Question: I m not able to sent mail using actionmailer everytime I try to deliver the mail using actionmailer It report me with error
ArgumentError: SMTP-AUTH requested but missing user name
This is Strange as I'm able to sent mail via Telnet but not using ActionMailer
Attaching Telnet Screenshot
Here my SMTP settings
'''
config.action_mailer.delivery_method = :smtp
config.action_mailer.smtp_settings = {
:address => '216.224.183.100',
:port => 25,
:domain => '[domain_name]',
:username => "[username]",
:password => "[password]",
:authentication => 'plain',
:enable_starttls_auto => true
}
'''
Can anyone Please tell as to via the Mail is not getting sent

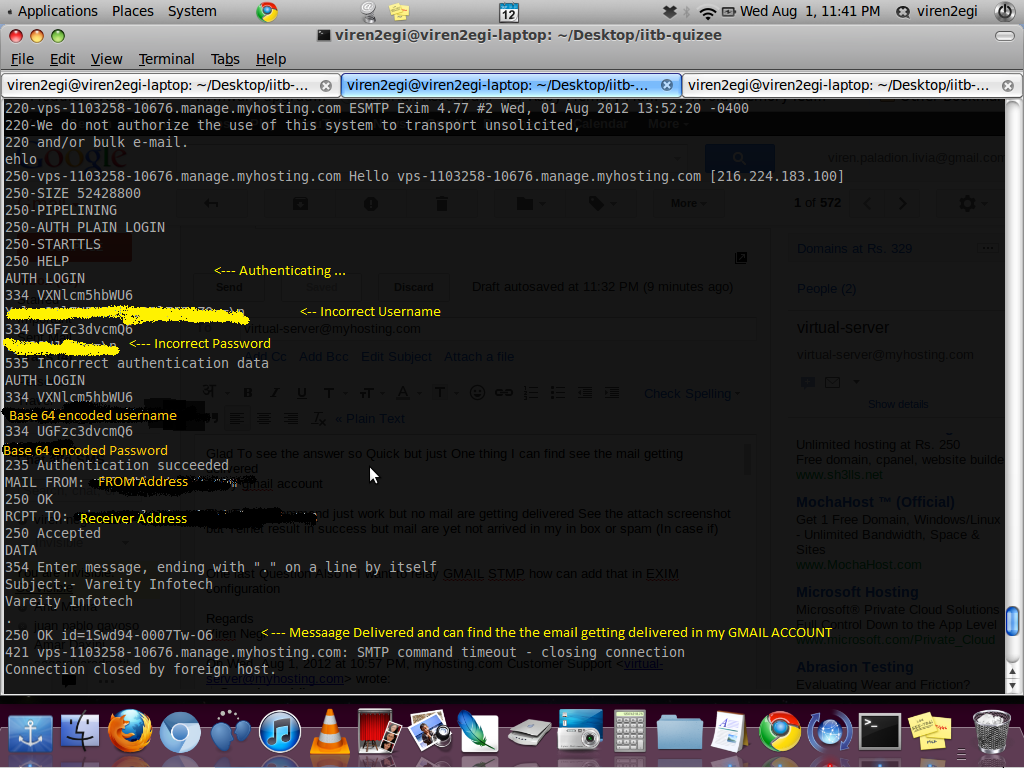
Answer: Got it. It's 'user_name', and not 'username'.